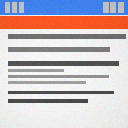
Screen state: on